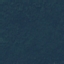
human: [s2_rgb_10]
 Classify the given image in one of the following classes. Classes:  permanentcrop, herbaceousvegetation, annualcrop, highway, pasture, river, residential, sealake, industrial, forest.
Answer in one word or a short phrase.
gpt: Forest